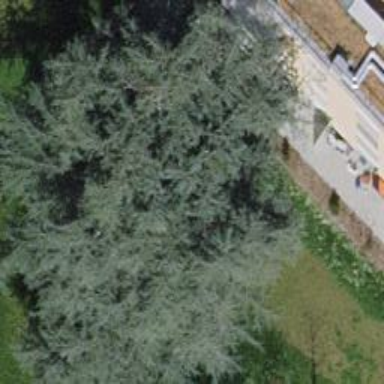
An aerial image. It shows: Evergreen tree with needle-leaved leaves.